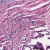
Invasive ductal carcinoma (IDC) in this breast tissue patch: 0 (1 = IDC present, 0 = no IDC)